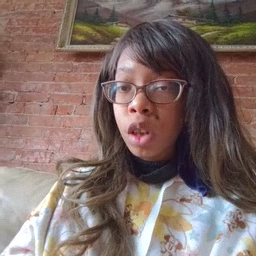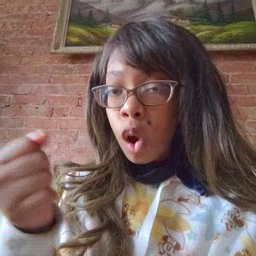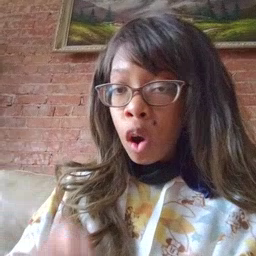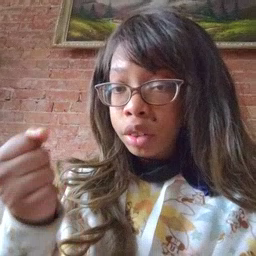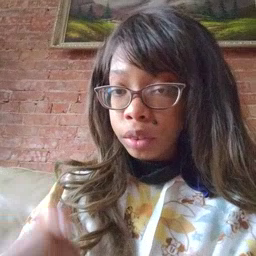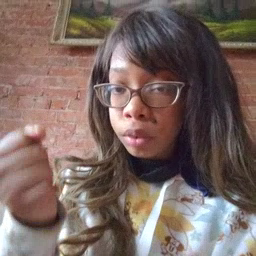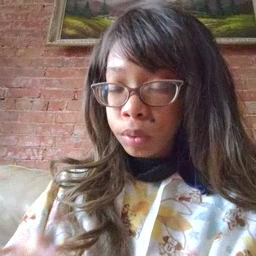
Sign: car